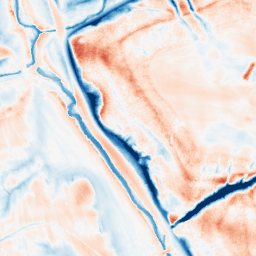
Category: trend_removal
Decomposition family: local_polynomial
Decomposition parameters: window_size: 31
degree: 2
Upsampling method: regularized
Upsampling parameters: scale: 2
lambda_reg: 0.01
Upsampling scale: 2